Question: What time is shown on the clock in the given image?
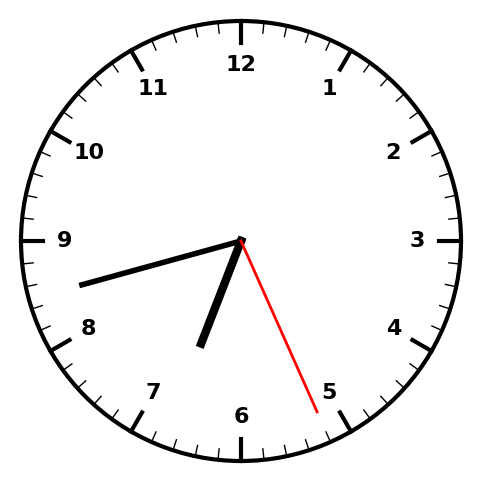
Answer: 06:42:26